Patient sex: M
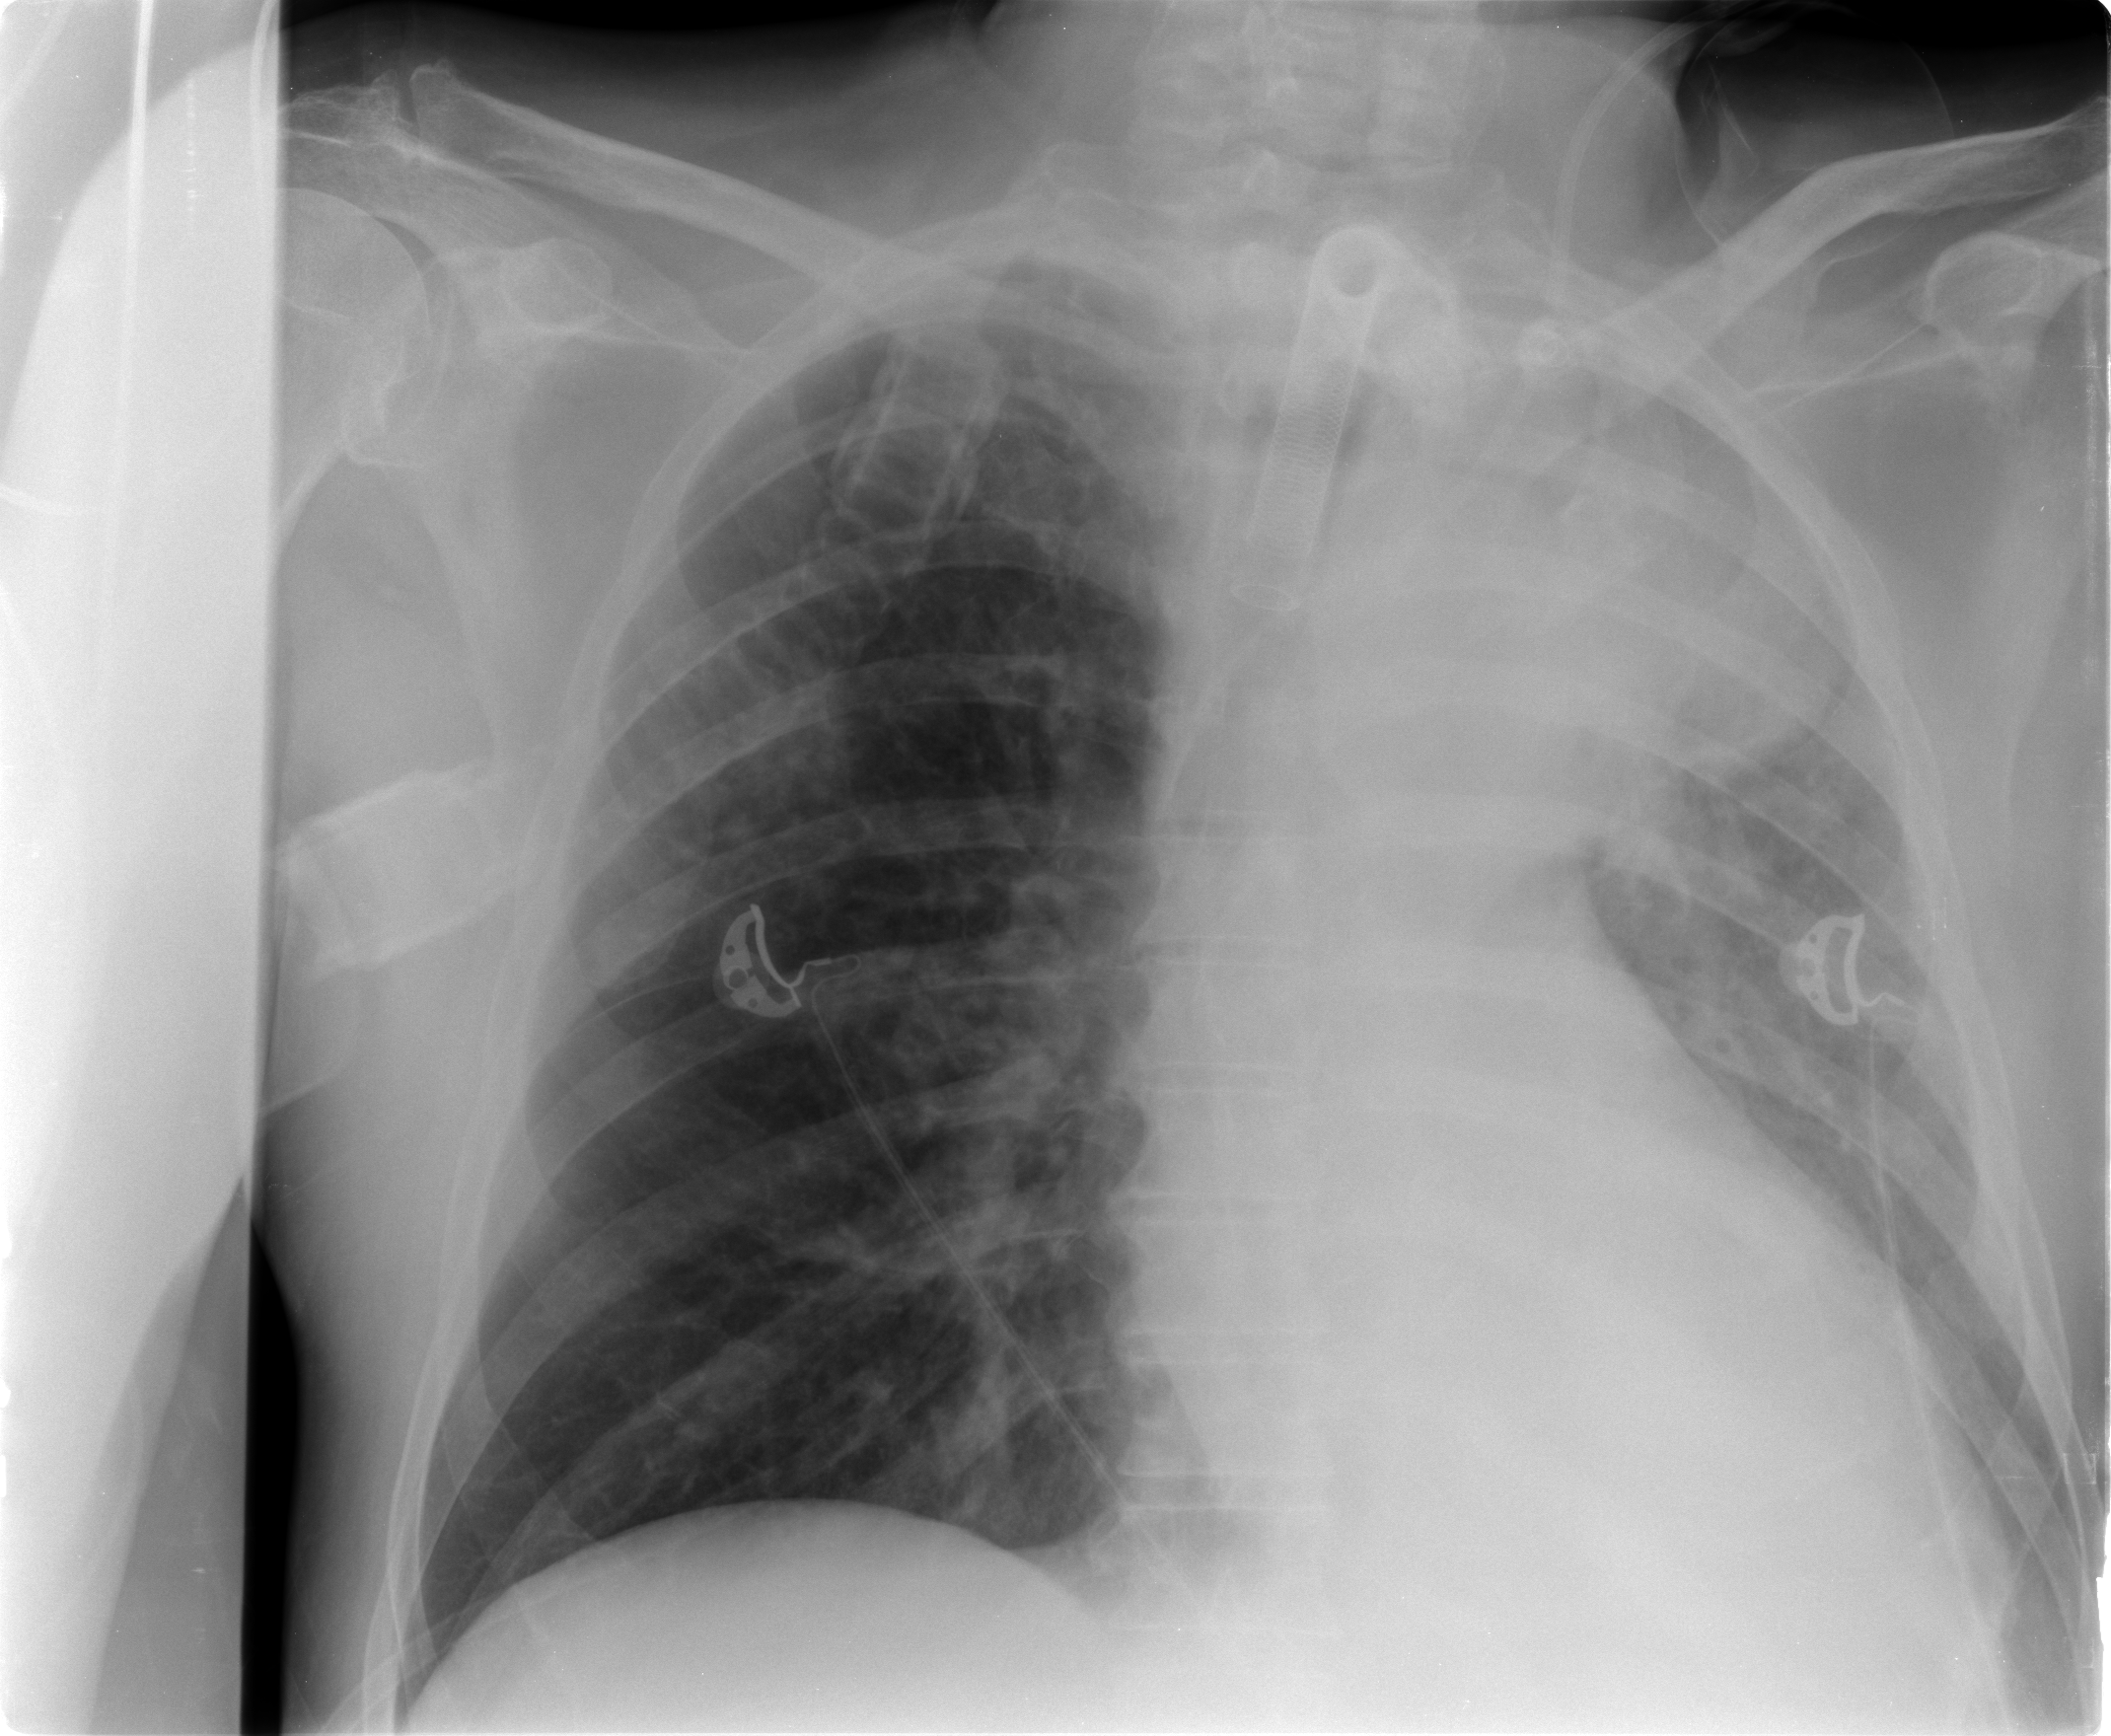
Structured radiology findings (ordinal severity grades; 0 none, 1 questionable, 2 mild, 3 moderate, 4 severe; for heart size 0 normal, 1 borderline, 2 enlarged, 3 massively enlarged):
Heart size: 2
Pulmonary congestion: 2
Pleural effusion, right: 0
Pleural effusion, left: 1
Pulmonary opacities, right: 0
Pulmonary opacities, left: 2
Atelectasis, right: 0
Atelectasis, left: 3